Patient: sex F, age 34
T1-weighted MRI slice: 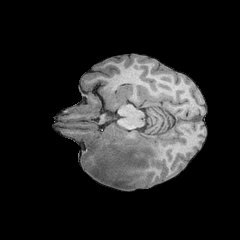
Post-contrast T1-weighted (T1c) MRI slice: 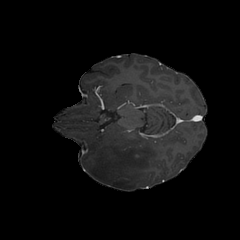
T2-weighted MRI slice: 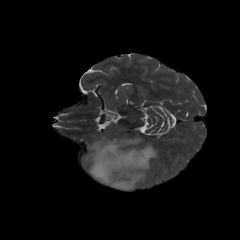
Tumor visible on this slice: yes
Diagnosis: Astrocytoma, IDH-mutant
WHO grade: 3